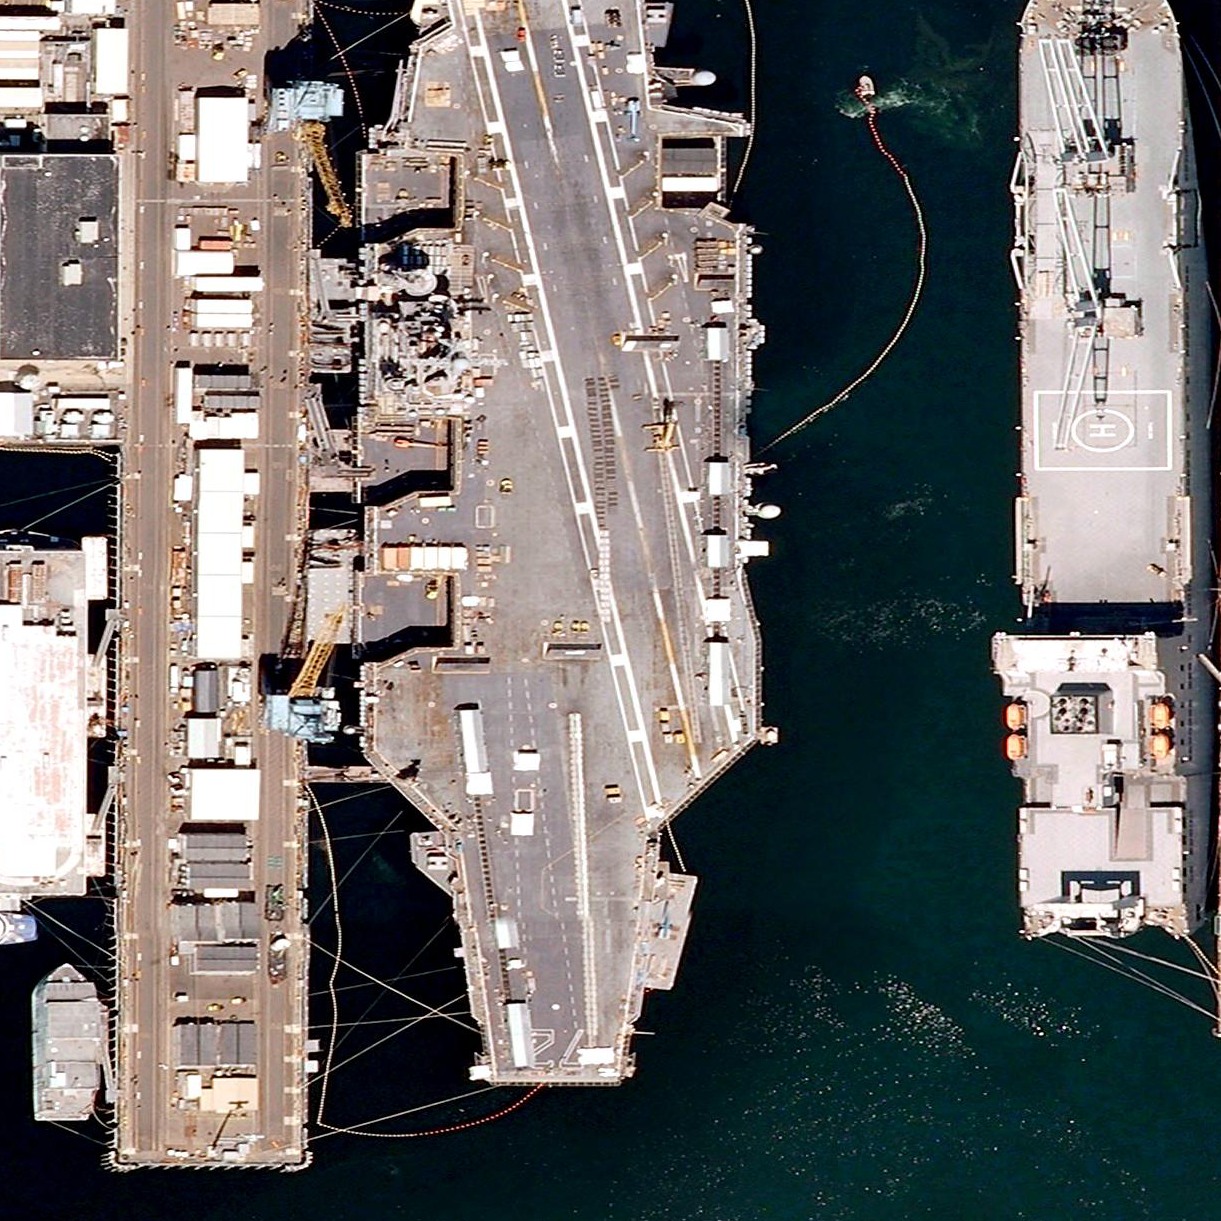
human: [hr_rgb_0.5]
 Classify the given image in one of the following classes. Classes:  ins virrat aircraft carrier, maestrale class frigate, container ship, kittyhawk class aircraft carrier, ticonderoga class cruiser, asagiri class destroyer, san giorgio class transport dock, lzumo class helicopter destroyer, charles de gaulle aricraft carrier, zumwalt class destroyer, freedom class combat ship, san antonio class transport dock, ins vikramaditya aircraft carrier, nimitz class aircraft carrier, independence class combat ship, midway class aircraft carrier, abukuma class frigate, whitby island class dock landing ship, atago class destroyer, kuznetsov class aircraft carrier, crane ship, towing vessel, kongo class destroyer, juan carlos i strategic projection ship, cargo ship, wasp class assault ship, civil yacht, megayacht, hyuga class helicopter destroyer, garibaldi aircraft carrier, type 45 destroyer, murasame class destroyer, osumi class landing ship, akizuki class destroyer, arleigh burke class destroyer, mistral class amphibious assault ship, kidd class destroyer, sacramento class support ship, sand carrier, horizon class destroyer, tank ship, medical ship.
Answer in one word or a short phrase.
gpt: Nimitz class aircraft carrier